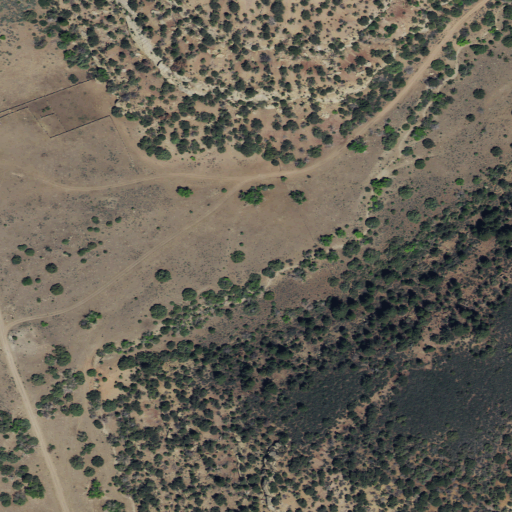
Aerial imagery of valley in Utah named Sheep Canyon containing evergreen forest, open development, shrub, and low intensity development